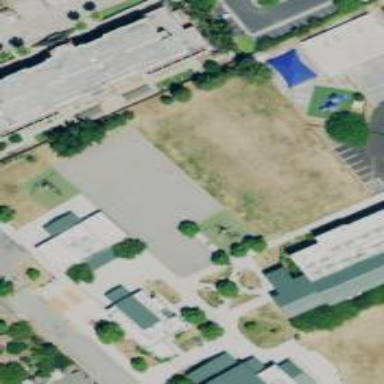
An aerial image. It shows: Asphalt schoolyard.